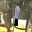
Label: 1